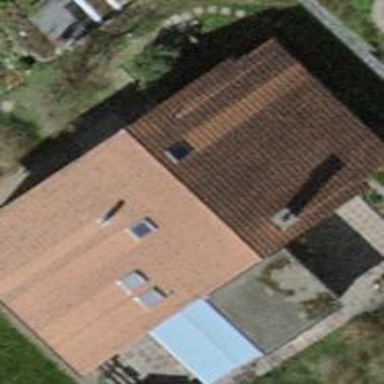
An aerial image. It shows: Gabled building.